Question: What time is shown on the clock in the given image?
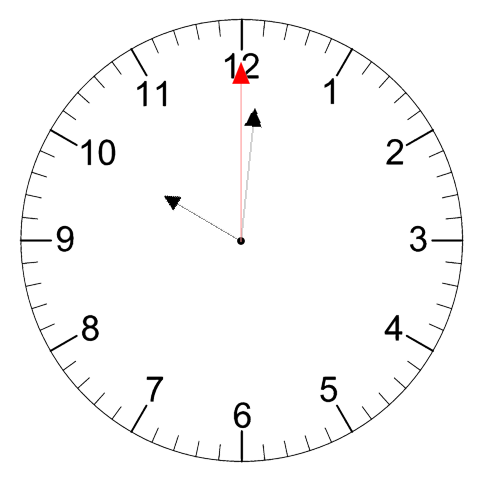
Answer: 10:01:00